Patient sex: F
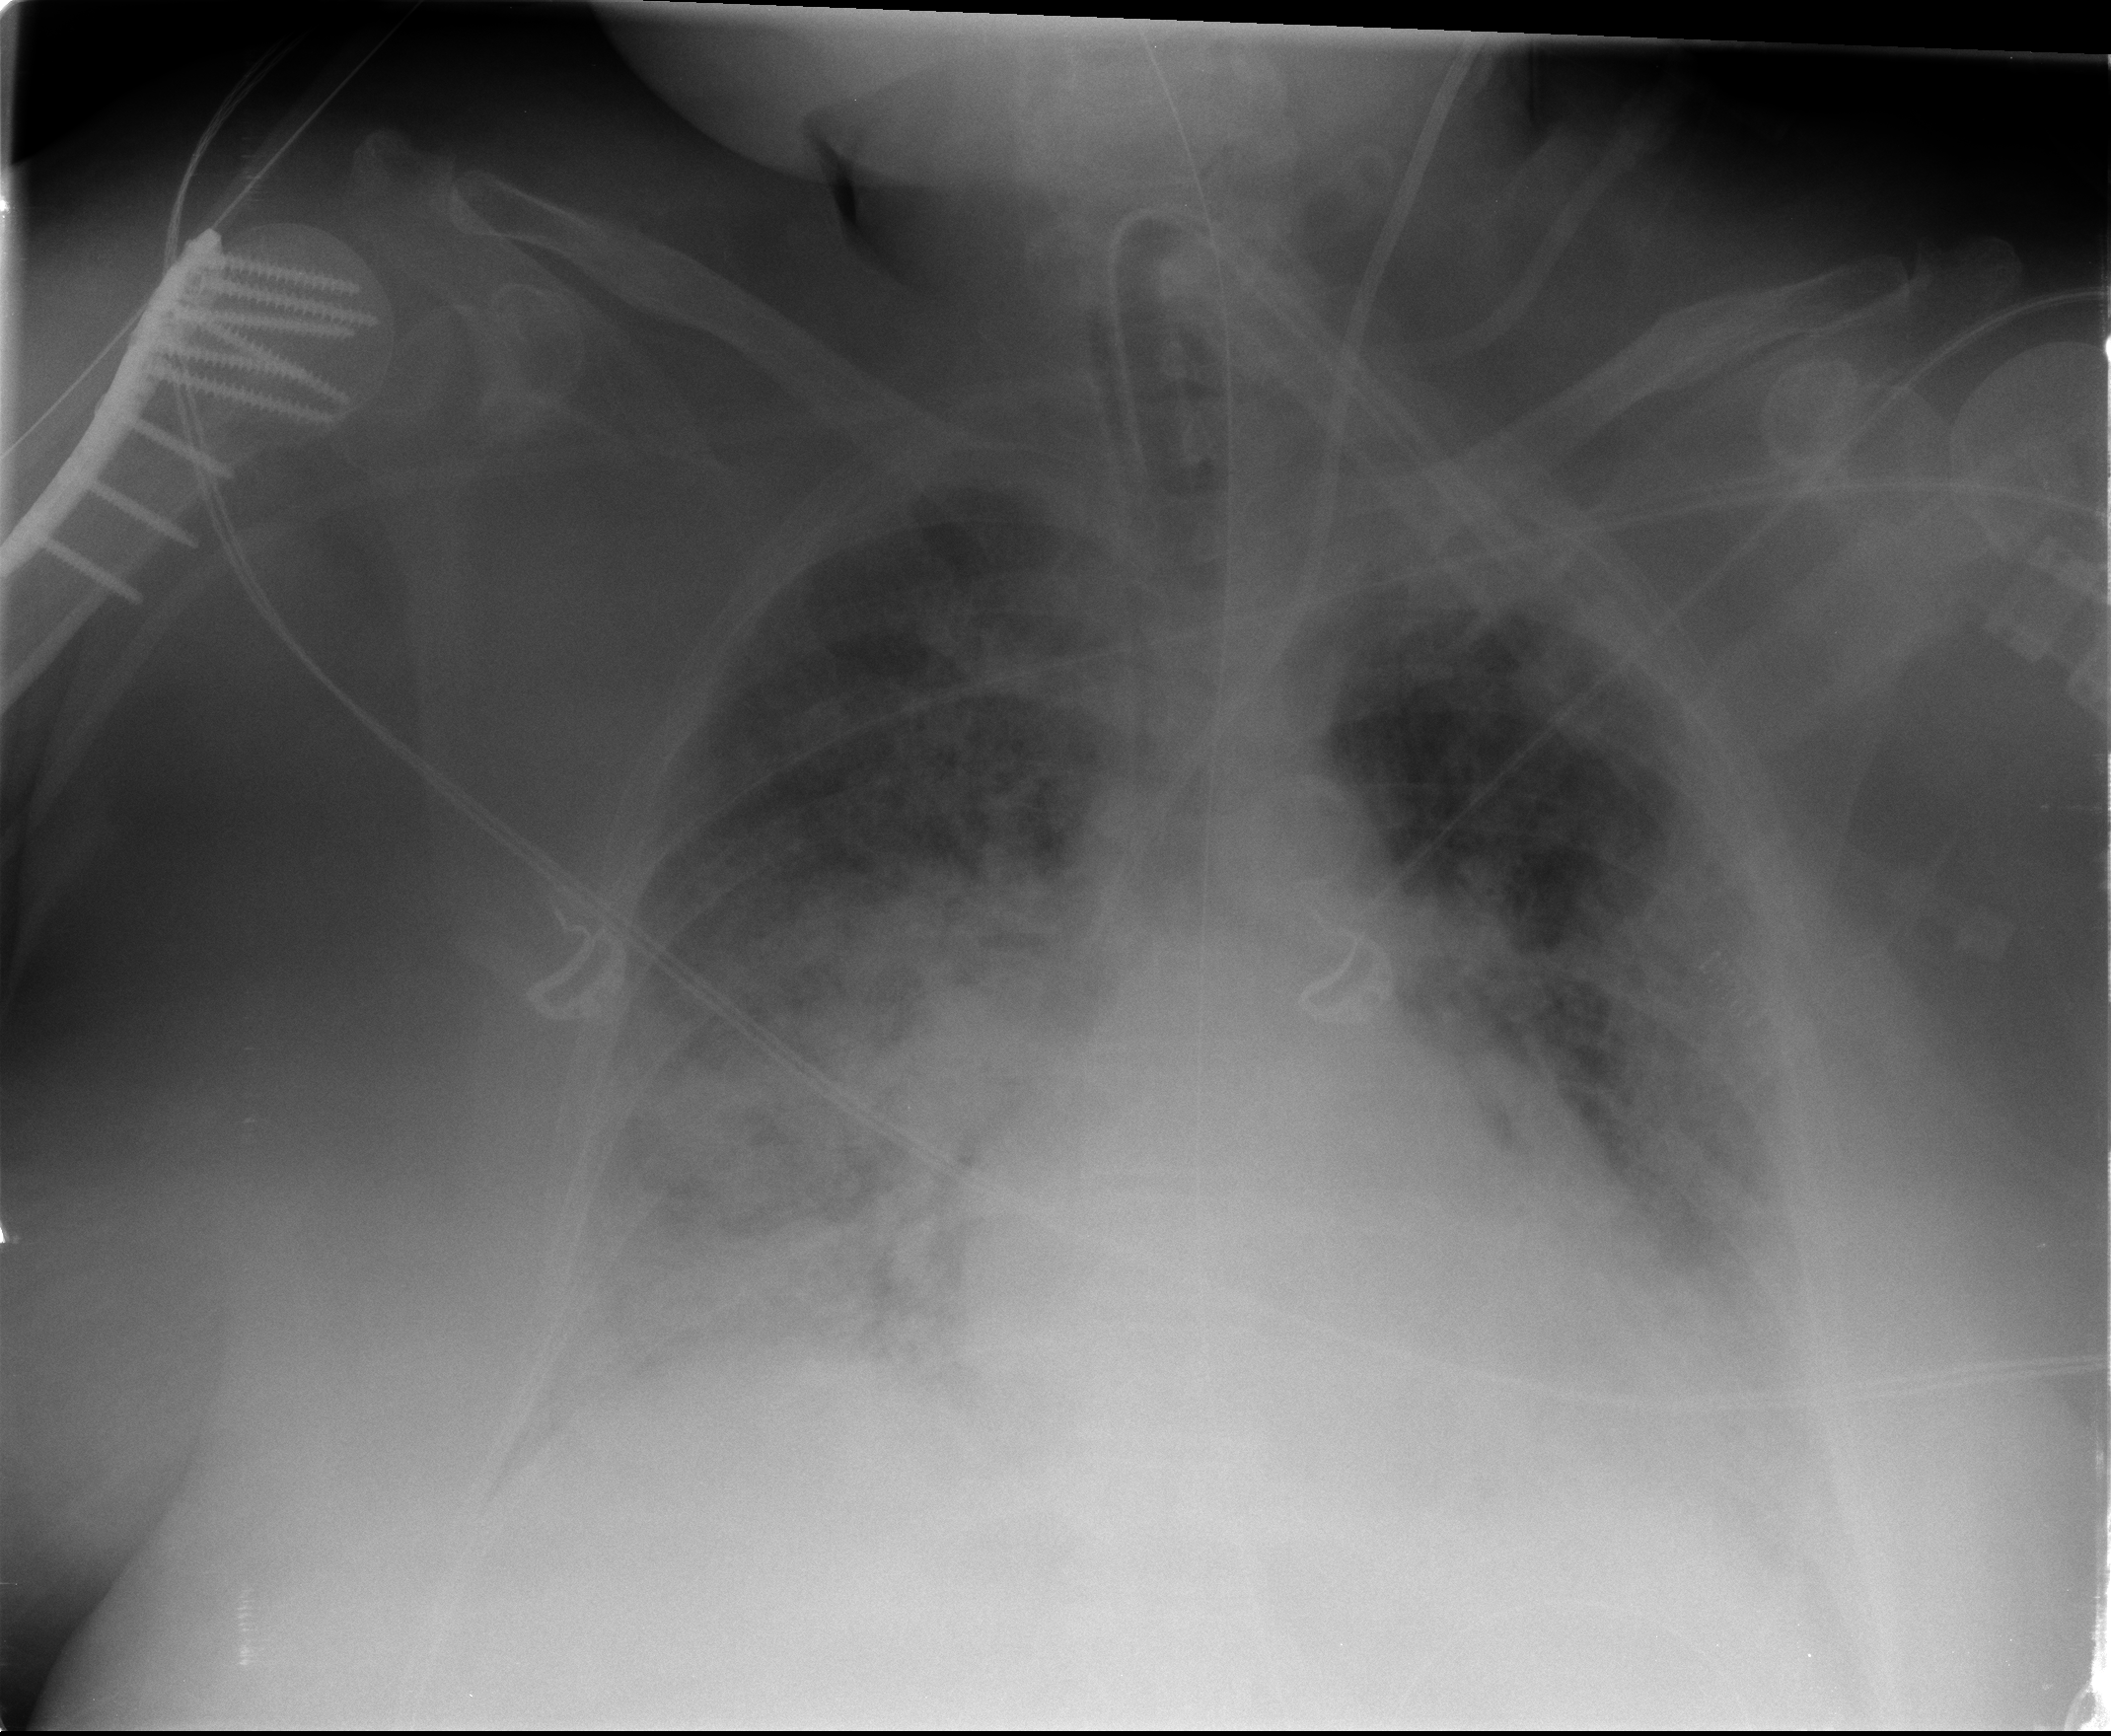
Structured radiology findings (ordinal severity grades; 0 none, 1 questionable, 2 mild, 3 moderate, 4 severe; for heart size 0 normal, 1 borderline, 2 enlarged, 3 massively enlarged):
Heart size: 1
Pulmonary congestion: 0
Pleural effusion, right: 2
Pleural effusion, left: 2
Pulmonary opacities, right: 3
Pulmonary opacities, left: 3
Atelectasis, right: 0
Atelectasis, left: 0